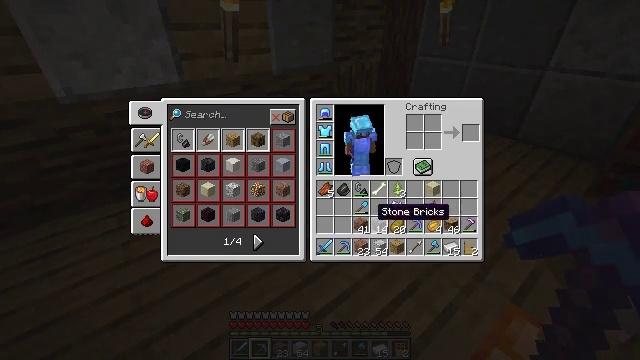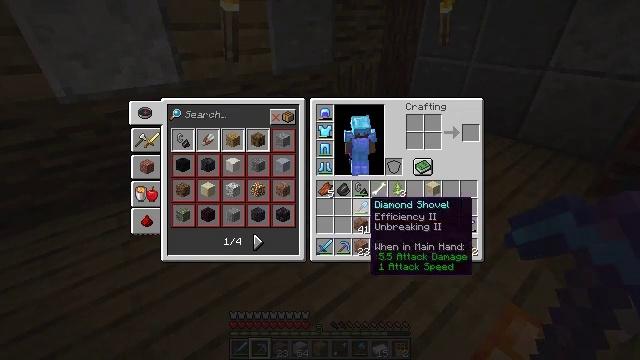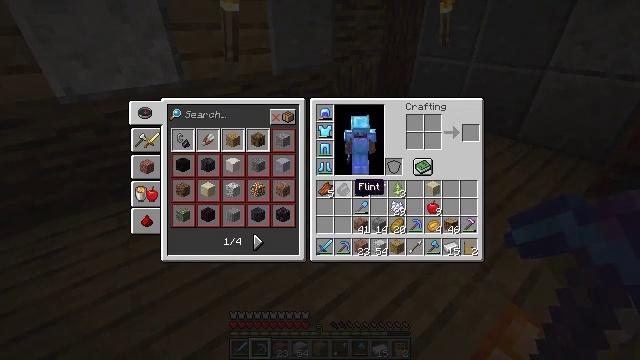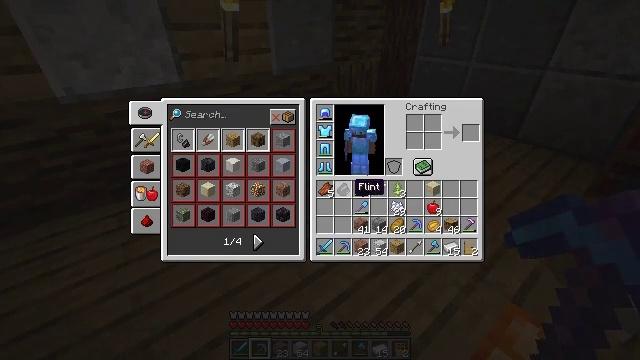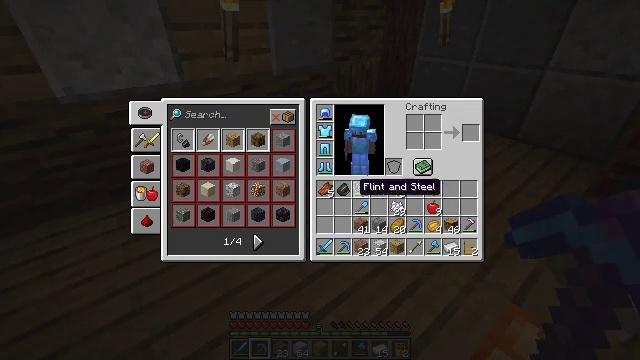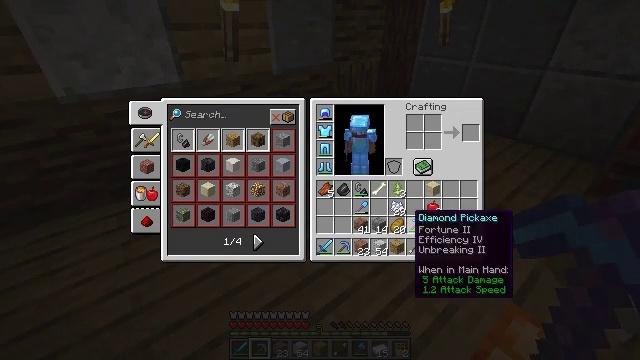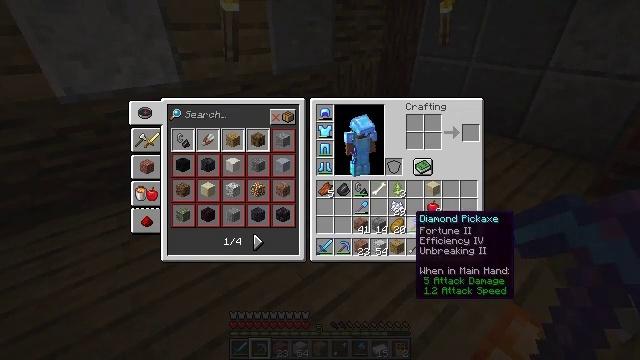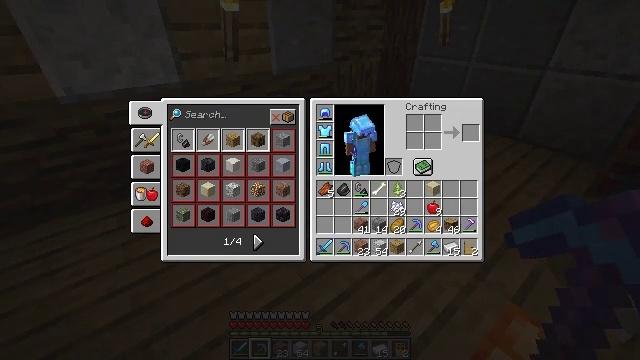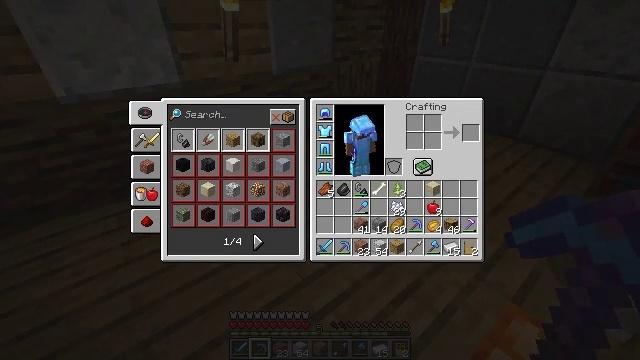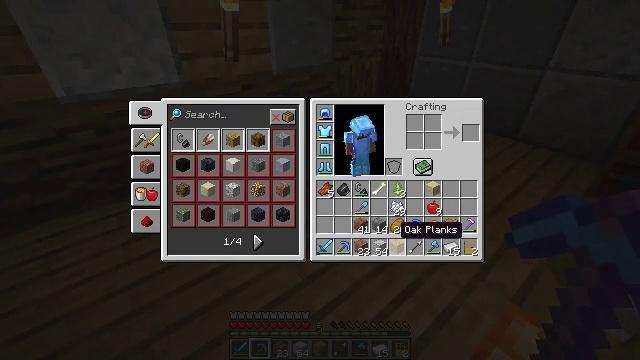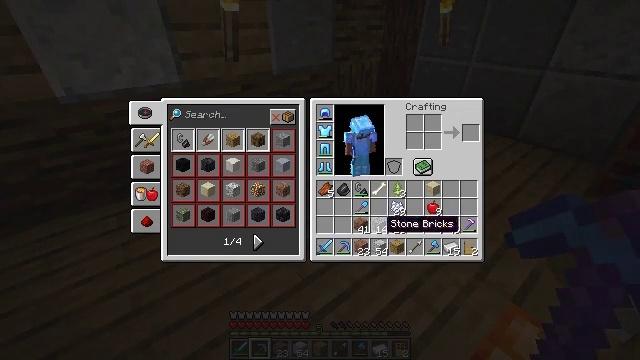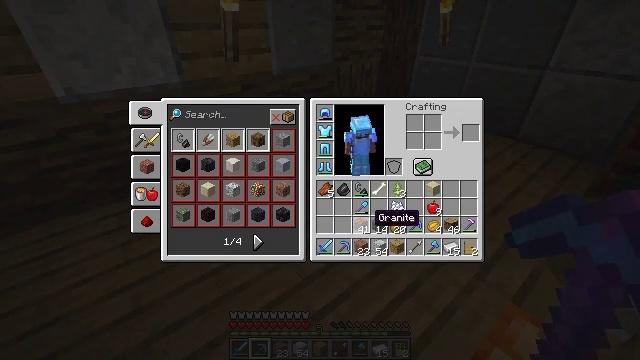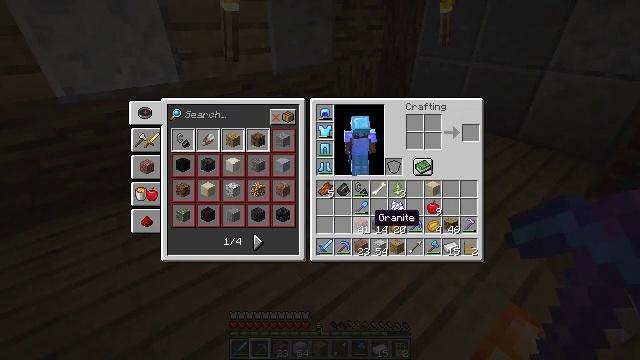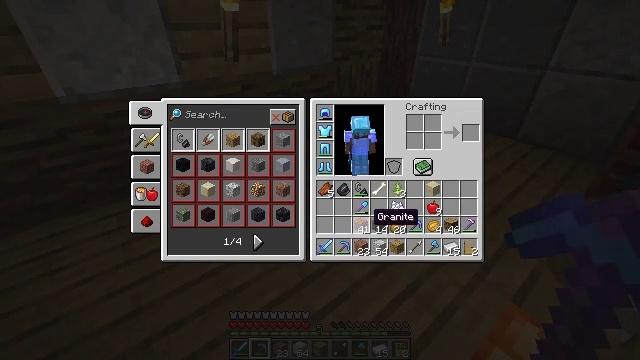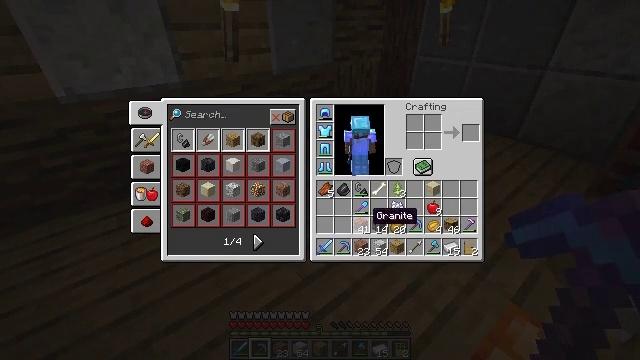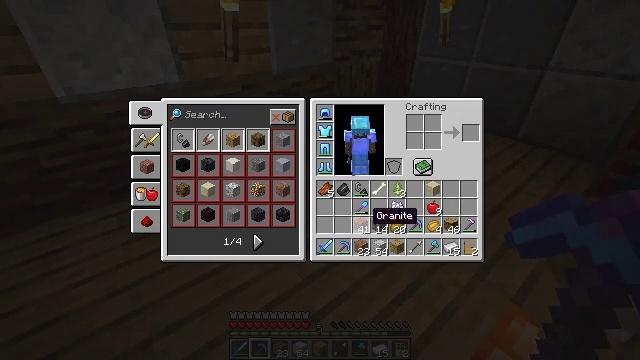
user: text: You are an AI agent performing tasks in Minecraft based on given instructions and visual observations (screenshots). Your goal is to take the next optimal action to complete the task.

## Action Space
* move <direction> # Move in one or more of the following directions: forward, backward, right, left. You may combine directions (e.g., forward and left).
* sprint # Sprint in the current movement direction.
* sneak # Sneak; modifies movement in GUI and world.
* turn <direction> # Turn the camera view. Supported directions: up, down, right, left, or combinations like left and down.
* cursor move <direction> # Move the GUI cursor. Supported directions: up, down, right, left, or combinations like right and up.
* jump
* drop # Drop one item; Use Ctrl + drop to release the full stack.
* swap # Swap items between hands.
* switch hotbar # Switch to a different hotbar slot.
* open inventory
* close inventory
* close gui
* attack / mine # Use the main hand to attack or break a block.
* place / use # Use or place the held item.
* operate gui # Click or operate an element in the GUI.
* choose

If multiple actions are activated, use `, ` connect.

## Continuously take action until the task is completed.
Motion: motion action
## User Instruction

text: Get polished granite by crafting four granite blocks.
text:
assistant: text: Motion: cursor move left and up
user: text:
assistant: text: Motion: cursor move left and up
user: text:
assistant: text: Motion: no_op
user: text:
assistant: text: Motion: no_op
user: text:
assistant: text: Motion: cursor move right and down
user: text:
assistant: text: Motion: no_op
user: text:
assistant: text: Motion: cursor move down
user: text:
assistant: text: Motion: no_op
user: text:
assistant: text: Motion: no_op
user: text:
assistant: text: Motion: cursor move left
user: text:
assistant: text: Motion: cursor move left
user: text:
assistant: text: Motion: no_op
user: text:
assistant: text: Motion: no_op
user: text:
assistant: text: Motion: no_op
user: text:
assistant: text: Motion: no_op
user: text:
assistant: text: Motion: operate gui
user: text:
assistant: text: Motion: cursor move right and up, operate gui
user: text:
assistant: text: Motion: cursor move right and up
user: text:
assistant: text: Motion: cursor move right and up
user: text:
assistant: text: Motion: no_op
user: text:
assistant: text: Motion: no_op
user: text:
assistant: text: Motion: no_op
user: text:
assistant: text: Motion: no_op
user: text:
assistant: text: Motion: no_op
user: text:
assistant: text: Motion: no_op
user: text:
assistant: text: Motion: no_op
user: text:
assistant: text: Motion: operate gui
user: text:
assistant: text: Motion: operate gui
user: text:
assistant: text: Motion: operate gui
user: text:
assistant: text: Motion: operate gui